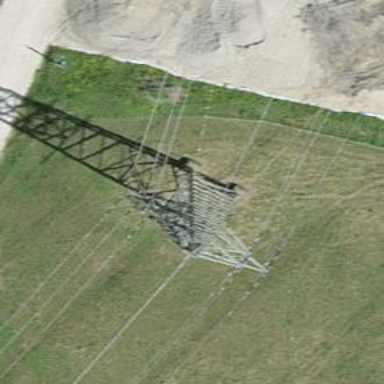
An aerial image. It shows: Power line is depicted.